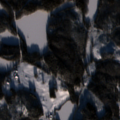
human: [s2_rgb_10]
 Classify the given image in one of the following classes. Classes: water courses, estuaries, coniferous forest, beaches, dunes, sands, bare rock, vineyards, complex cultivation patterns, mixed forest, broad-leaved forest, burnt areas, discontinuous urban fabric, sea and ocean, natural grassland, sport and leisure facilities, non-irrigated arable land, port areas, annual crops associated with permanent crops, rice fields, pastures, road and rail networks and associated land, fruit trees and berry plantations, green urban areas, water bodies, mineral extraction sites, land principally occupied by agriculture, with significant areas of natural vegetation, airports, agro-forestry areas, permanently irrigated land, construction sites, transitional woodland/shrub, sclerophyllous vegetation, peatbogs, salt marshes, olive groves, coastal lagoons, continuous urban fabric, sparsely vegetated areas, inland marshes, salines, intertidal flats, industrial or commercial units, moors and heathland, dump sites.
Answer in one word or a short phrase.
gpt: coniferous forest, mixed forest, transitional woodland/shrub